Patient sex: F
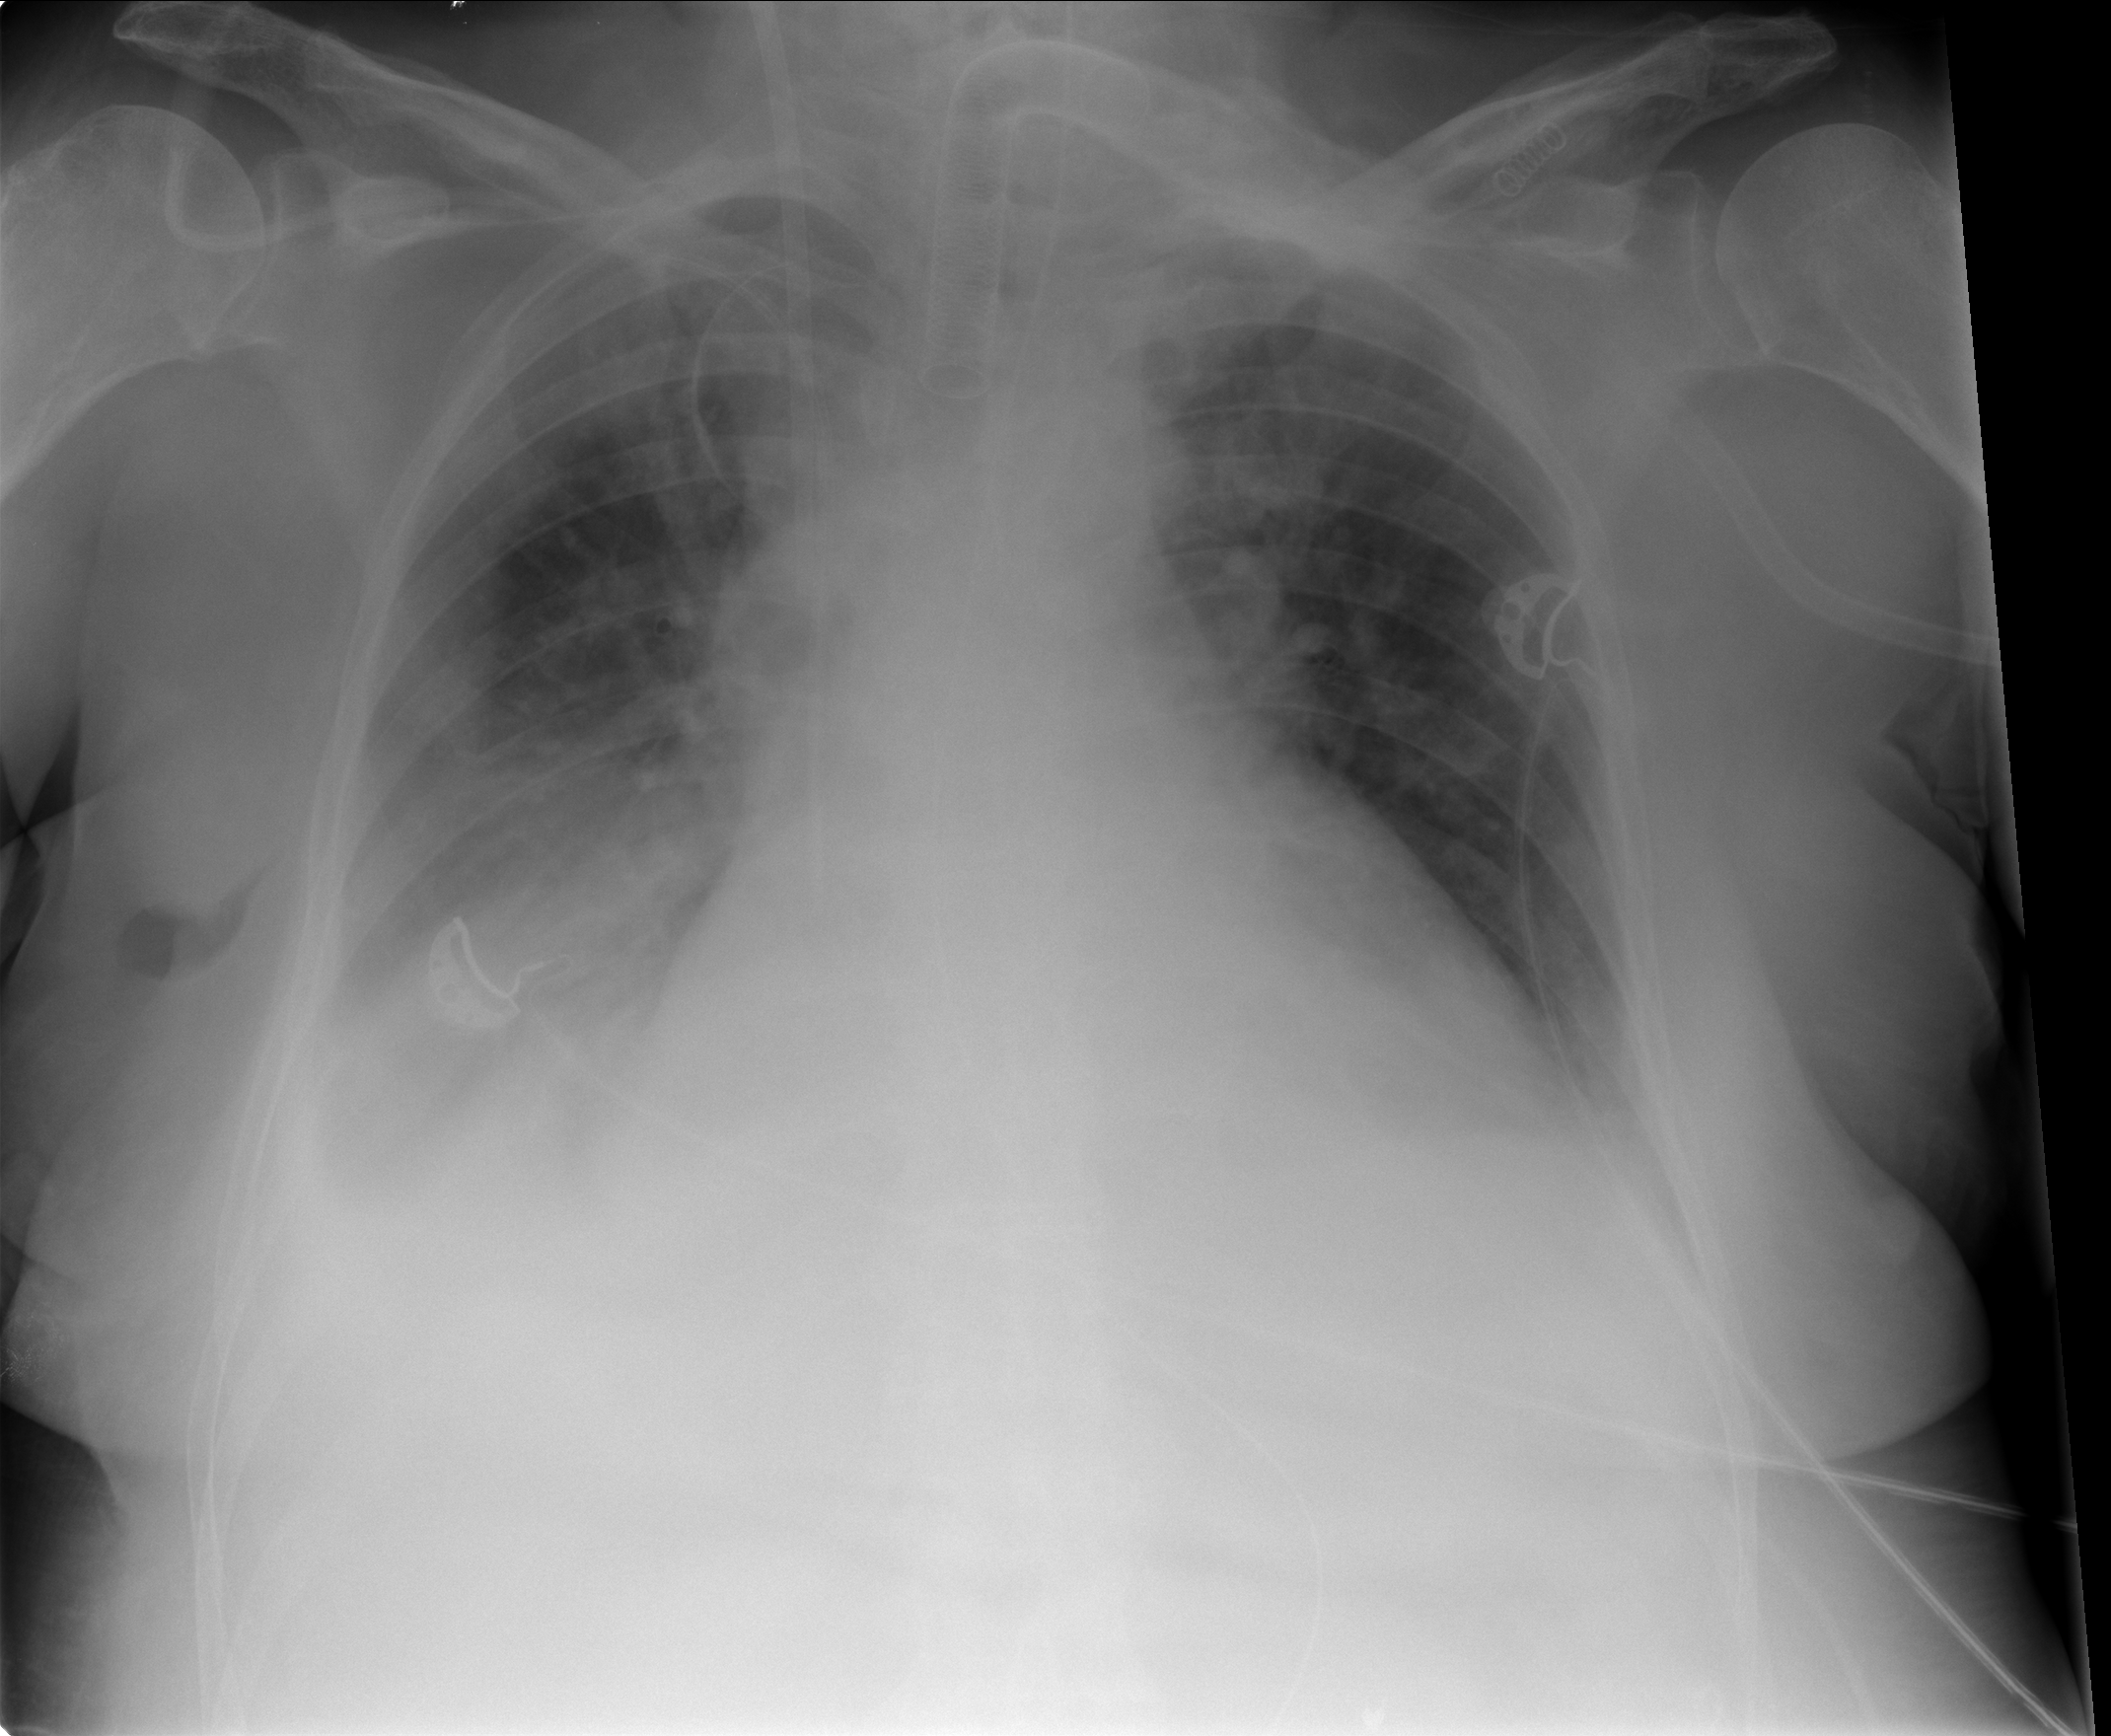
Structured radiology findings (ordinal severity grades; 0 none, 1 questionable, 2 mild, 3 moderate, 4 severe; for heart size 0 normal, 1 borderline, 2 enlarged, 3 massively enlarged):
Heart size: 2
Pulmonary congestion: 2
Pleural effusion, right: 3
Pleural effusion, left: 1
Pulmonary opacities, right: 0
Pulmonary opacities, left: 0
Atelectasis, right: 2
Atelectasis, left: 0